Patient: sex M, age 52
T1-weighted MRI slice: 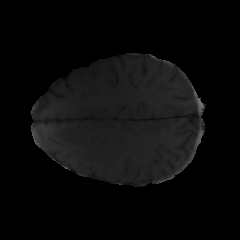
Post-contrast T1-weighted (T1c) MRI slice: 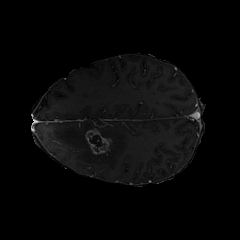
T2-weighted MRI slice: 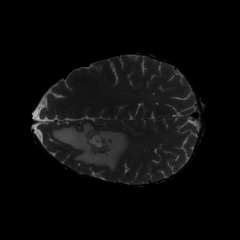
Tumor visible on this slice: yes
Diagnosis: Glioblastoma, IDH-wildtype
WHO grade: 4